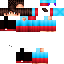
A male human skin with medium skin, wearing brown long hair dressed in a blue hoodie and red pants, featuring a closed mouth.